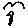
Label: bird